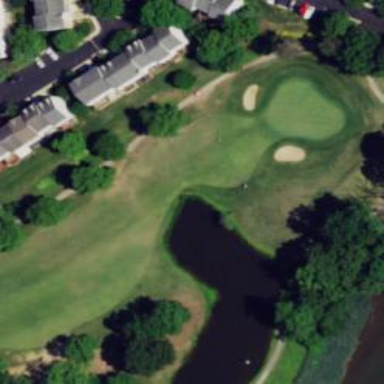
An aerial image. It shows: Golf hole.